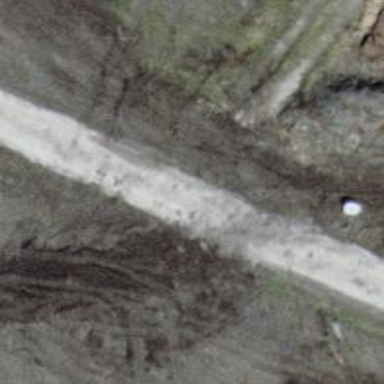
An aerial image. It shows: Unclassified road with gravel surface.